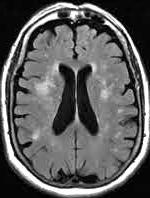
Label: notumor